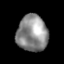
Tissue: lung
Cell type: Epithelial cells
Senescence score: 0.2098
Nuclear area (px): 1093
Mean DAPI intensity: 139.87